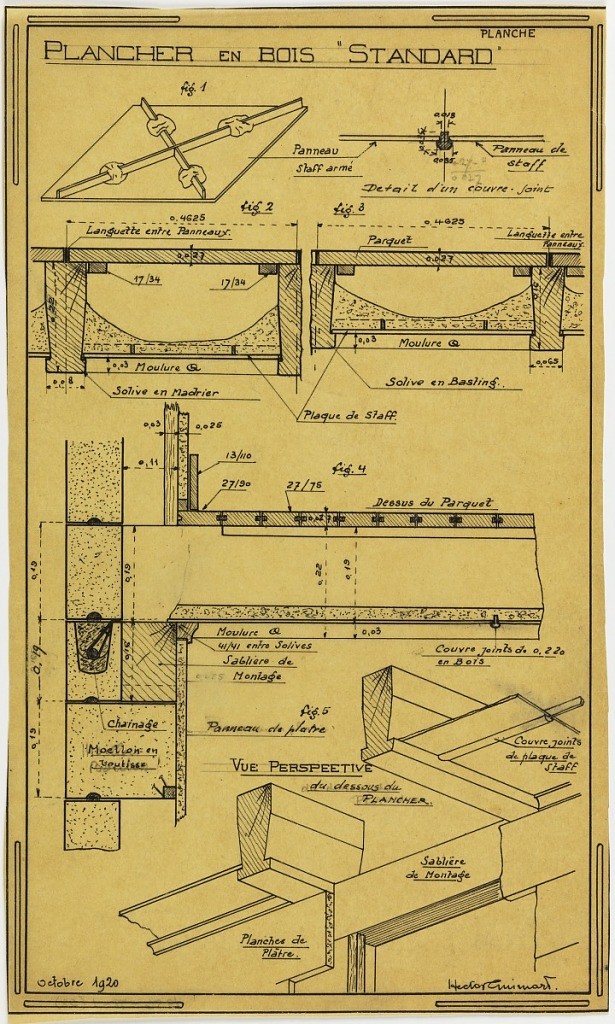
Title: Design for a Mass-operational House Designed by Hector Guimard
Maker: Hector Guimard, French, 1867–1942
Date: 1920
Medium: Pen and black ink on tracing paper
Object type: Drawing
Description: Design for a mass-operational house by Guimard.